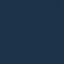
Land use / land cover: SeaLake